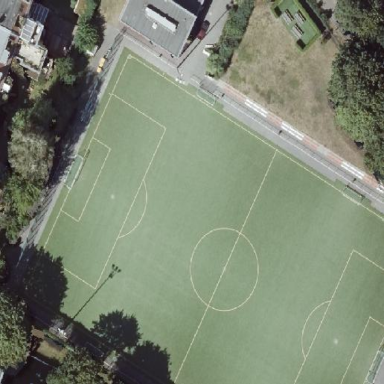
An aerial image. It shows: Recreation ground.